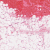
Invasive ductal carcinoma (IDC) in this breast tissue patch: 0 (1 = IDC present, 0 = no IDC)